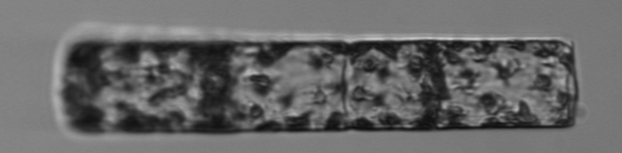
Label: Guinardia_flaccida